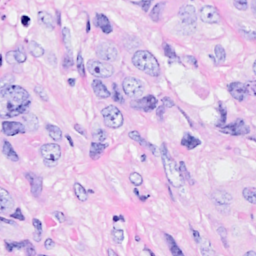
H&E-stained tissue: Breast